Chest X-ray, PA view. Patient: 60 years old, sex F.
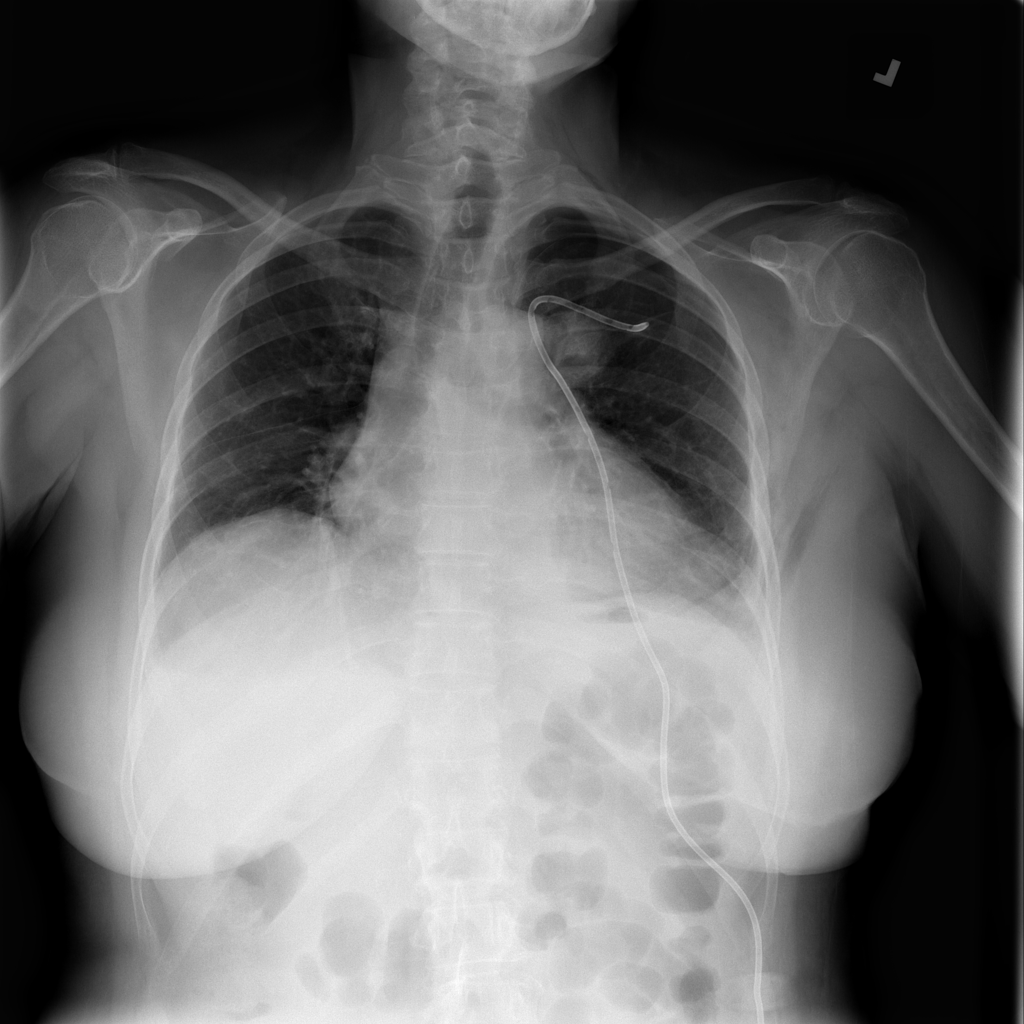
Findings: Effusion, Pneumothorax